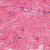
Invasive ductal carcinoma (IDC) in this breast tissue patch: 0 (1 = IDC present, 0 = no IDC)